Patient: sex M, age 72
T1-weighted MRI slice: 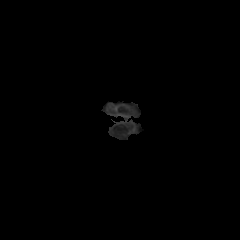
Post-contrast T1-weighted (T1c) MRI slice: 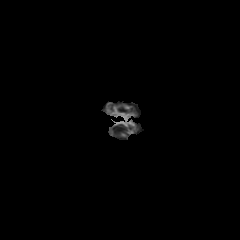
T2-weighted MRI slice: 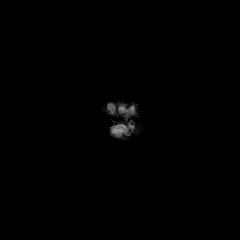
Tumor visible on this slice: no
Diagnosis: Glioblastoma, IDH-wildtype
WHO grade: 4